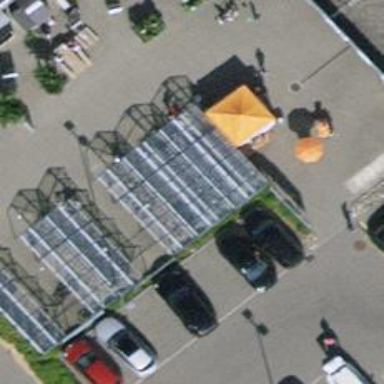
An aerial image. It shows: Car-sharing service available at this location.